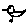
Label: bird